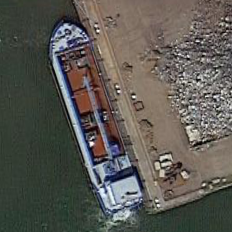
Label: civil